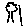
Label: tree